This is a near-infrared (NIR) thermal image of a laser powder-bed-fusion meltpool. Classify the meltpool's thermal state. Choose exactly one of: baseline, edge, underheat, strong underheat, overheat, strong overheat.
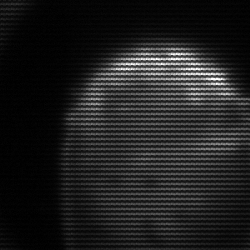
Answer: edge